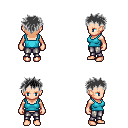
a pixel art fantasy rpg character, female body template, human, light skin, teal pirate shirt, metal pants, gray bedhead hairstyle, four views (front, back, left, right), 2x2 character sprite sheet, small pixel art, hard edges, no anti-aliasing